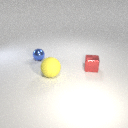
small blue metal sphere to the left of large yellow rubber sphere